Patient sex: M
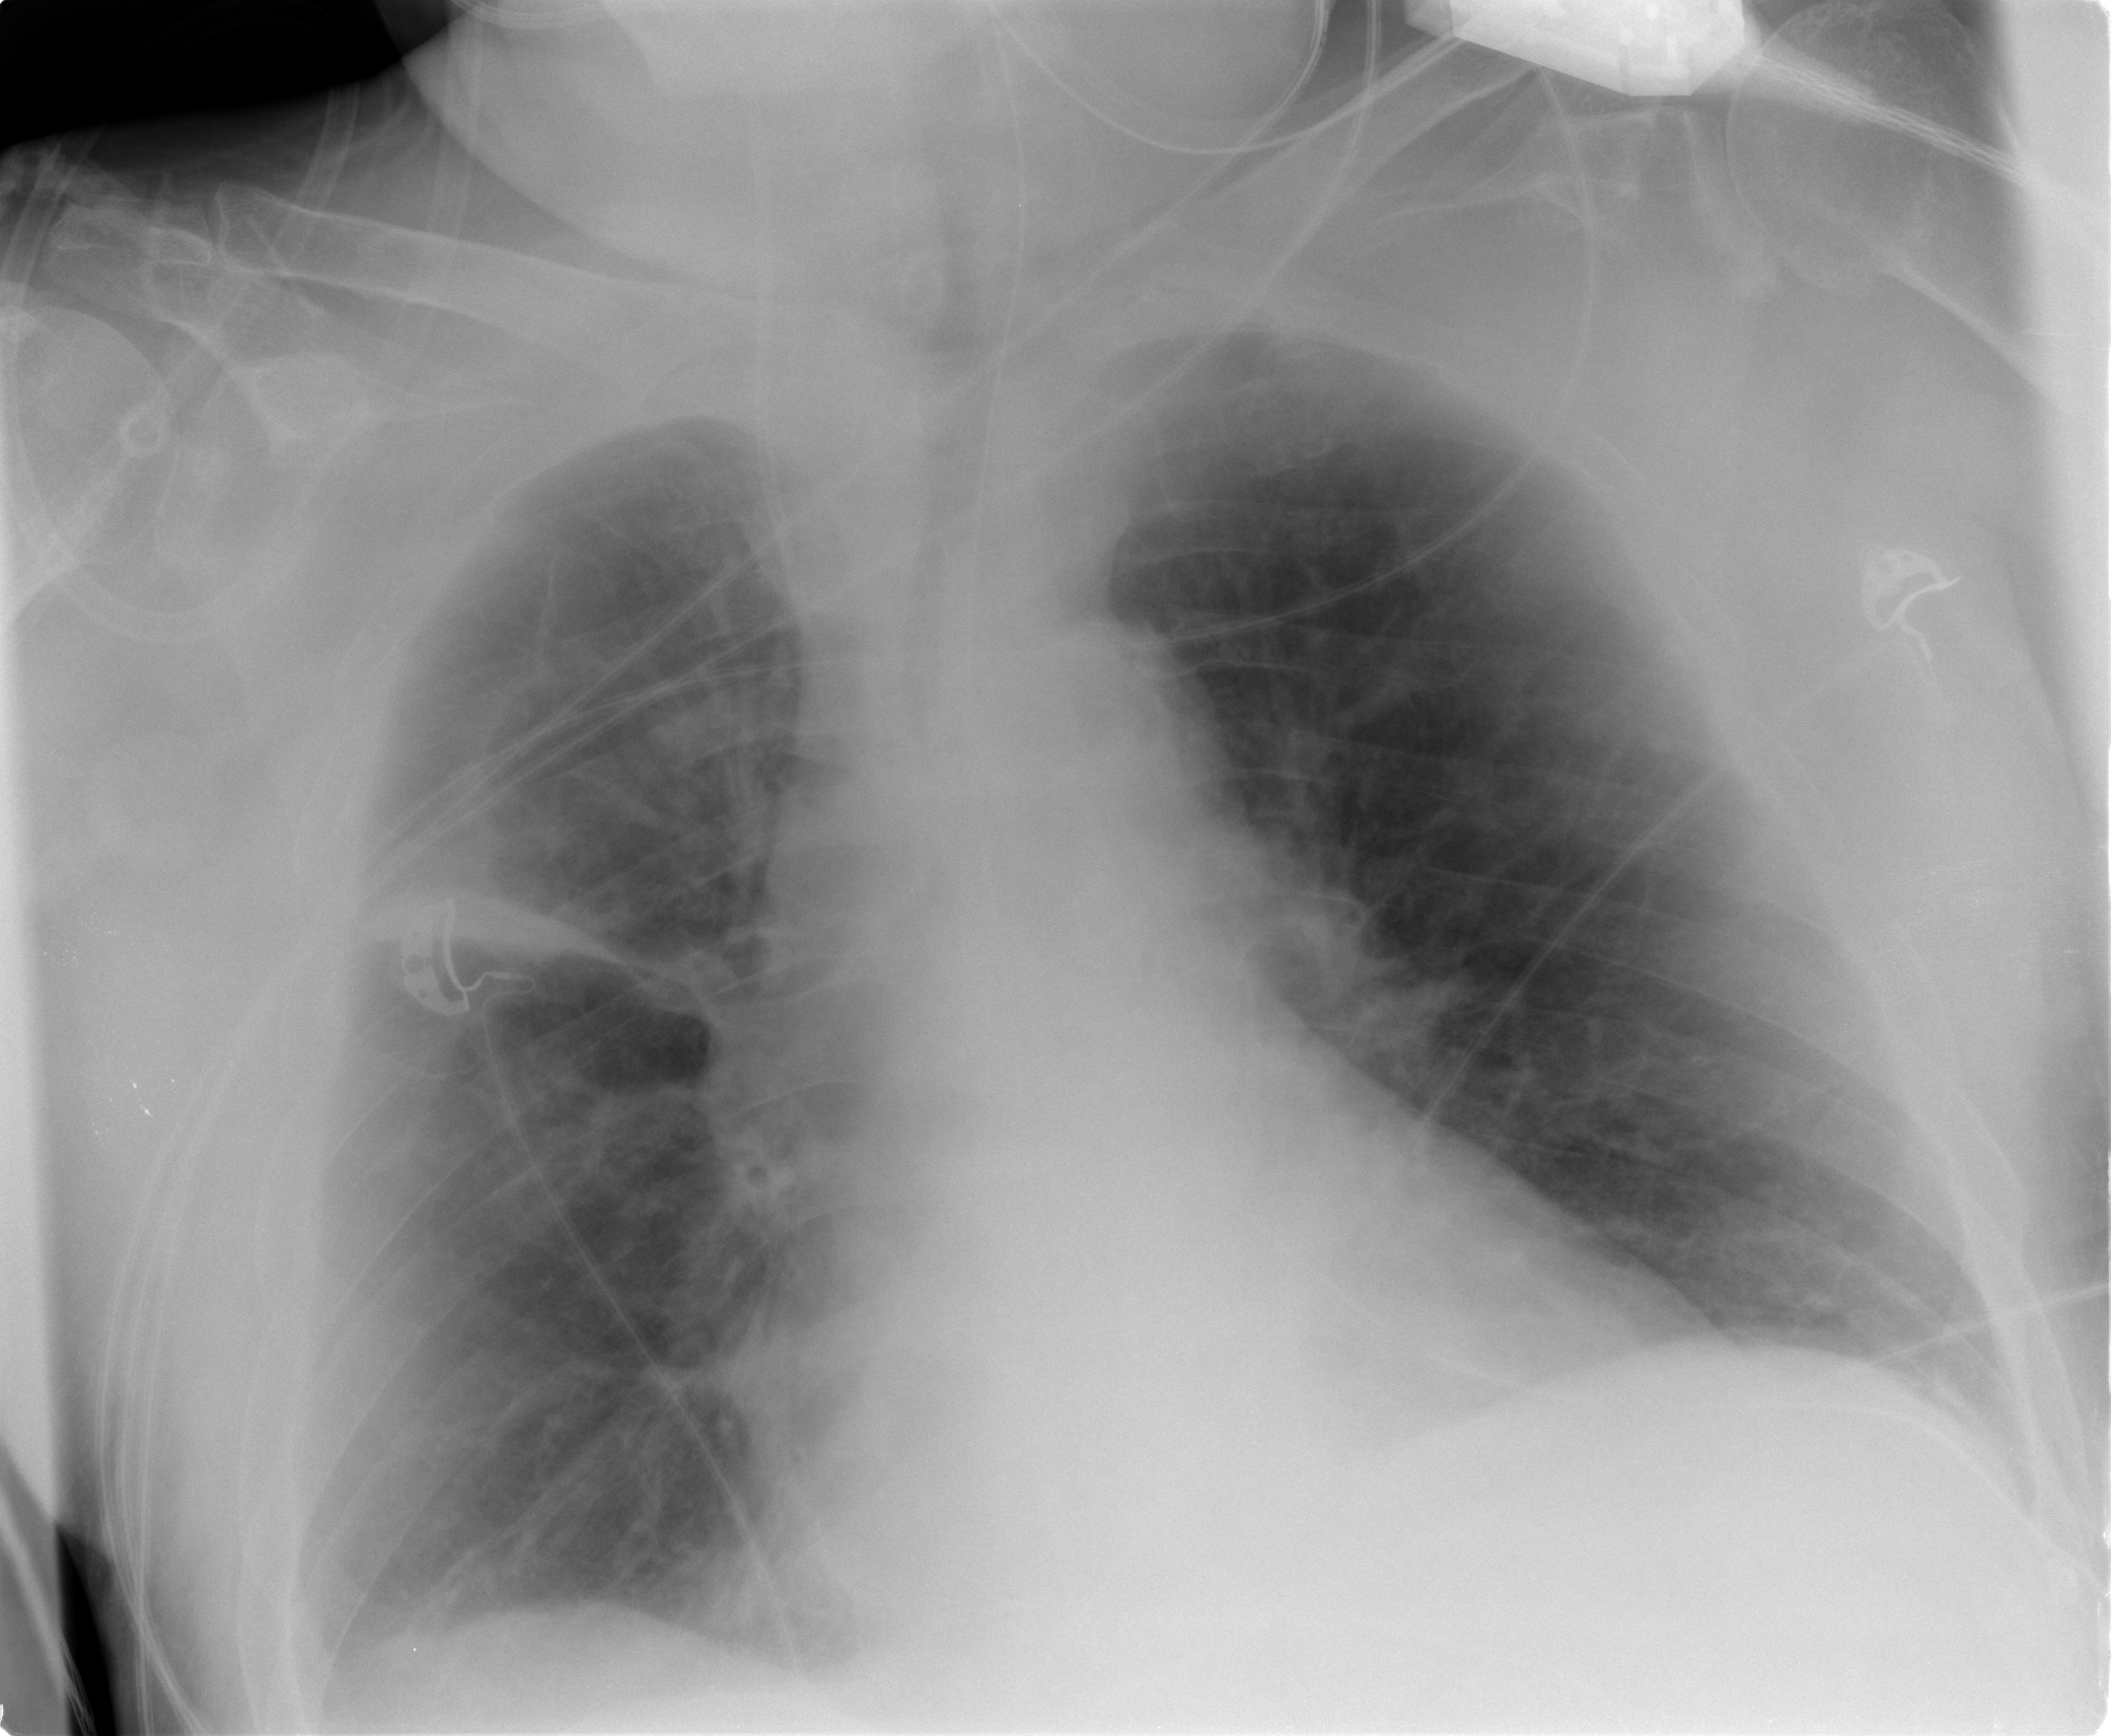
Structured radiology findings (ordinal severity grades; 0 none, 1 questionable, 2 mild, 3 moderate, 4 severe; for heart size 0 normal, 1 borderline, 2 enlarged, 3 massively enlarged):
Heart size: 2
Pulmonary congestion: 0
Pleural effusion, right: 0
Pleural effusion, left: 0
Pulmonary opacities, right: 0
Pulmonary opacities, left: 0
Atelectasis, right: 2
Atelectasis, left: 0